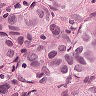
Metastatic tissue present: yes